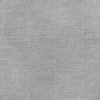
Atmospheric dust classification: dusty